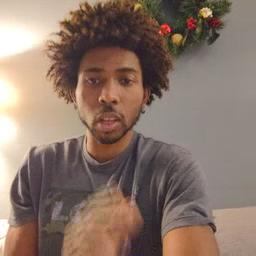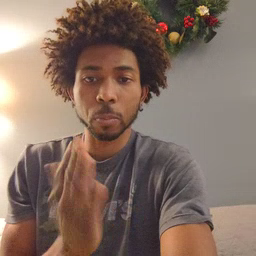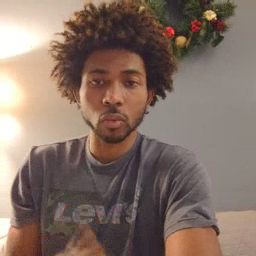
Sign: book